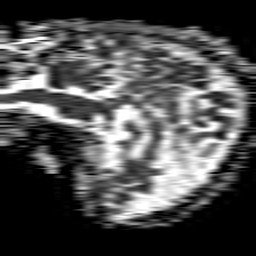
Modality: ADC
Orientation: sagittal
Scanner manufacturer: philips
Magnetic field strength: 1.5 T
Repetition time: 4.6 s
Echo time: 0.08631 s